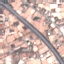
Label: Highway